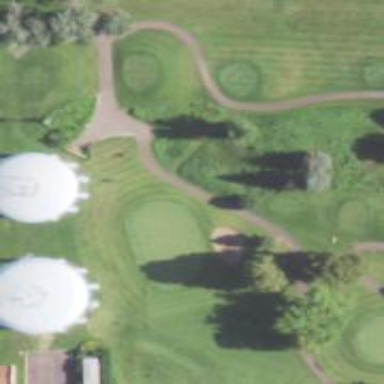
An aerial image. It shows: View of golf hole.